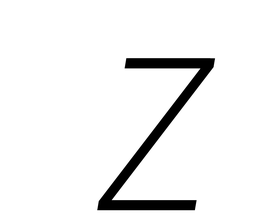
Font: Roboto-Italic_Condensed_ExtraLight_Italic